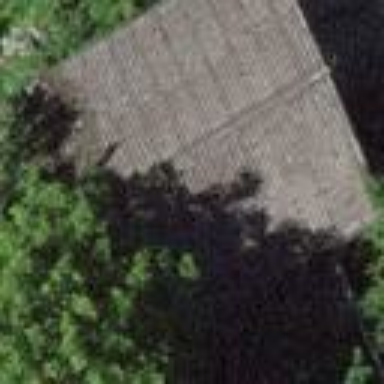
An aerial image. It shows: Shed.